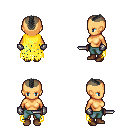
a pixel art fantasy rpg character, female body template, human, tanned skin, yellow tattered cape, teal pants, gray short mohawk hairstyle, metal gloves, brown shoes, dagger, four views (front, back, left, right), 2x2 character sprite sheet, small pixel art, hard edges, no anti-aliasing